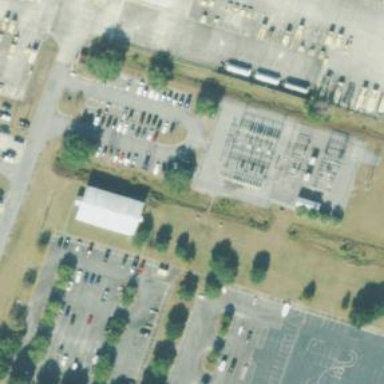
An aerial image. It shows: There is distribution substation enclosed by fence.